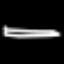
Label: pencil